Aerial crown-view tile of a tropical tree (Barro Colorado Island, Panama), acquired 20250915:
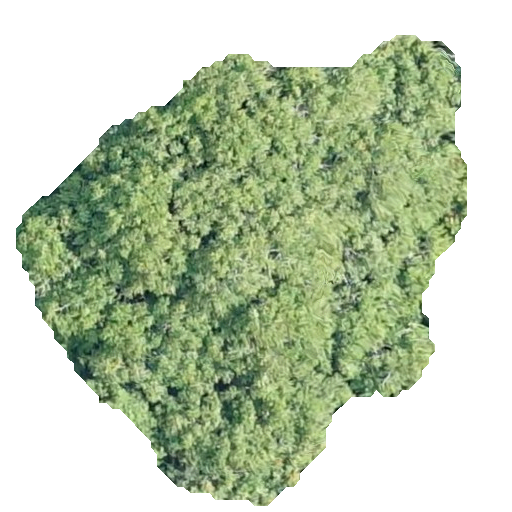
Species: Protium stevensonii
GBIF accepted scientific name: Tetragastris panamensis
Crown area: 202.158 m²